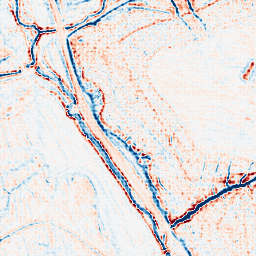
Category: edge_preserving
Decomposition family: bilateral
Decomposition parameters: d: 9
sigma_color: 100
sigma_space: 150
Upsampling method: sinc_hamming
Upsampling parameters: scale: 4
kernel_size: 4
Upsampling scale: 4